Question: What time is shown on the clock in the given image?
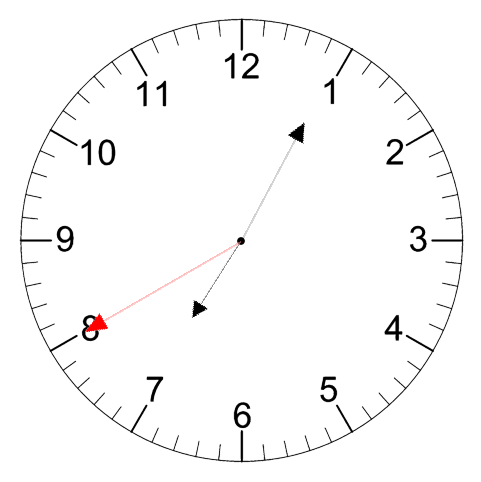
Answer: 07:04:40